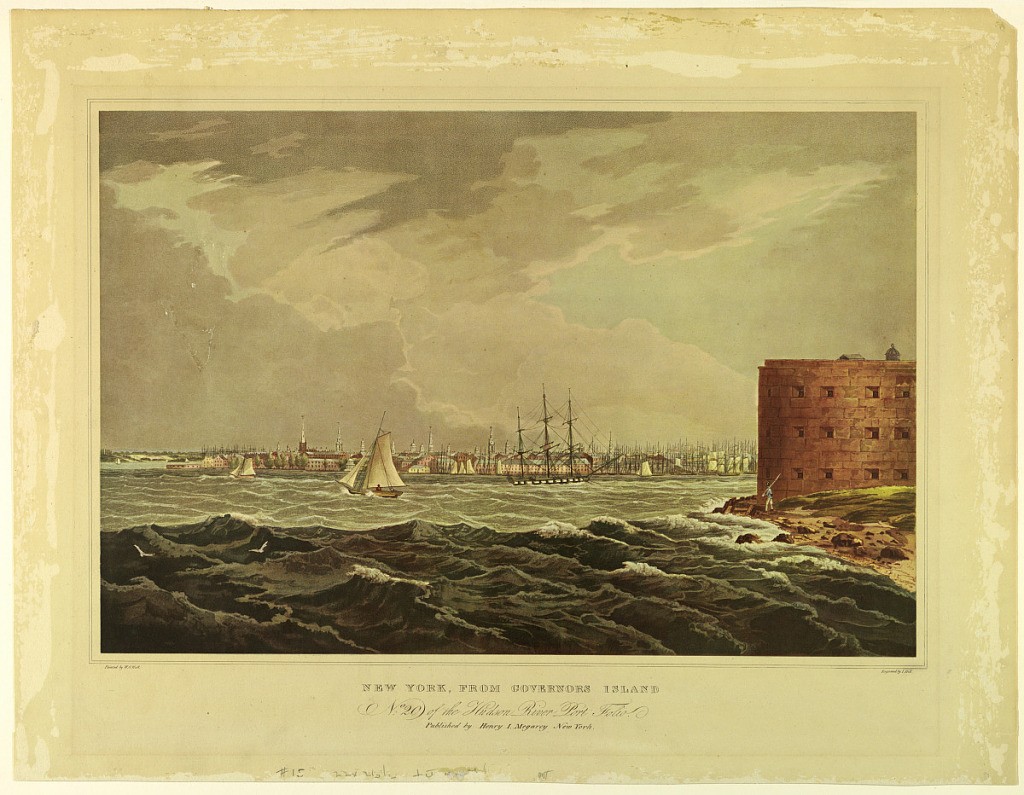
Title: New York, from Governor's Island, 1820
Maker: I. Hill
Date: ca. 1825
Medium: Black, colored inks, on paper.
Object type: Print
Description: Horizontal rectangle.  Panorama of the city in the background.  A section of Governor's Island in the foreground, right, showing part of Castle Williams.  Below, center:  "New York, From Governor's Island / No. 20 of the Hudson River Port Folio. / Published by Henry I. Megarey New York."
At lower left:  "Painted by W. G. Wall."
At lower right:  "Engraved by I. HIll."